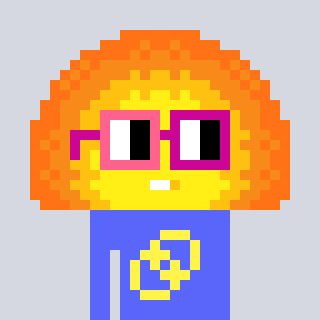
a pixel art character with square pink and red glasses, a sunset-shaped head and a purple-colored body on a cool background